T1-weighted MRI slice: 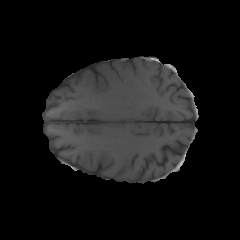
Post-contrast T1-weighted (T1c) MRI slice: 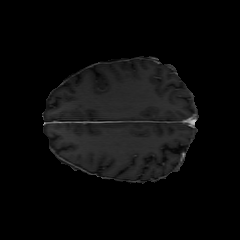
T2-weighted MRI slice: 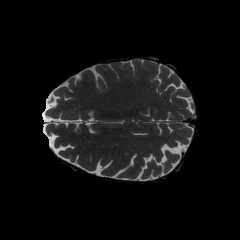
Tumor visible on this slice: no